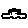
Label: car